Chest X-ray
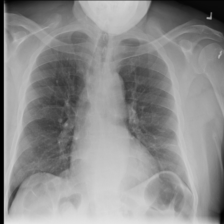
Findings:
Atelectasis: negative
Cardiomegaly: negative
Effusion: negative
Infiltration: negative
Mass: negative
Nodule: negative
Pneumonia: negative
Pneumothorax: negative
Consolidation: negative
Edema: negative
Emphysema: negative
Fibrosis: negative
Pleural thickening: negative
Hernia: negative